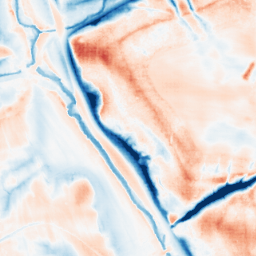
Category: classical
Decomposition family: gaussian
Decomposition parameters: sigma: 10
Upsampling method: sinc_blackman
Upsampling parameters: scale: 2
kernel_size: 4
Upsampling scale: 2